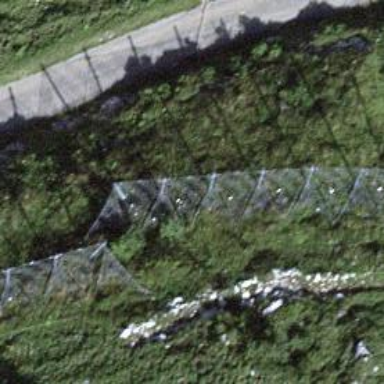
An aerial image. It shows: Fence.